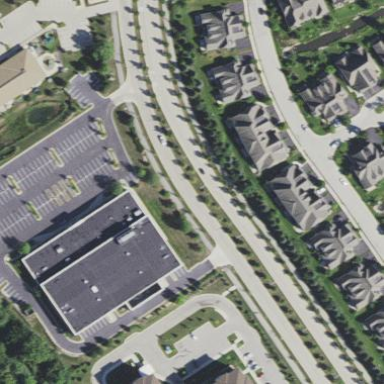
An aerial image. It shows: Office building.